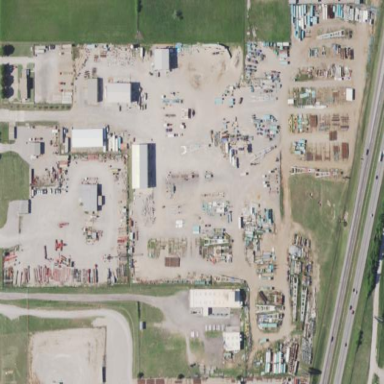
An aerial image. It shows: Industrial area.